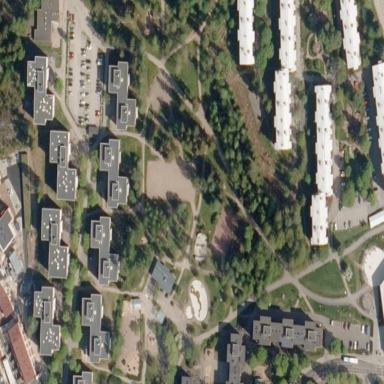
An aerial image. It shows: Lovely park for leisure and relaxation.